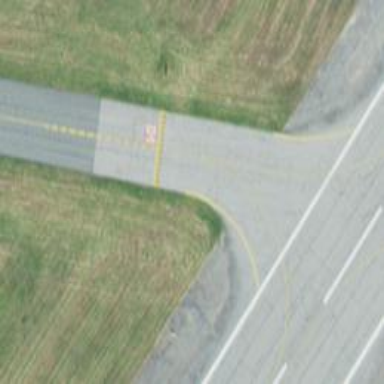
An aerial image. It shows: View of taxiway at the airport.